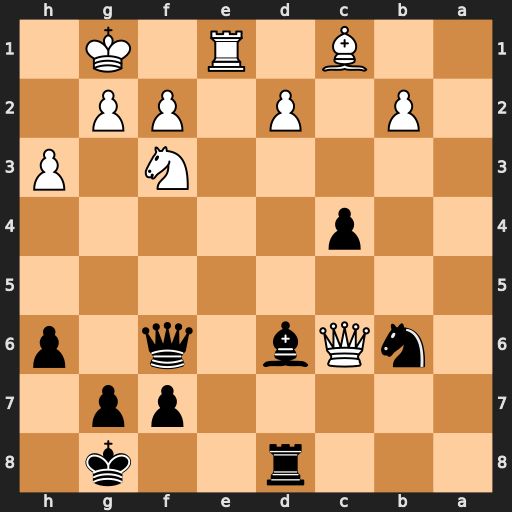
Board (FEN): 3r2k1/5pp1/1nQb1q1p/8/2p5/5N1P/1P1P1PP1/2B1R1K1
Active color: b
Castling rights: -
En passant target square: -
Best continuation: Bh2+ Nxh2 Qxc6